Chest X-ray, AP view. Patient: 28 years old, sex F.
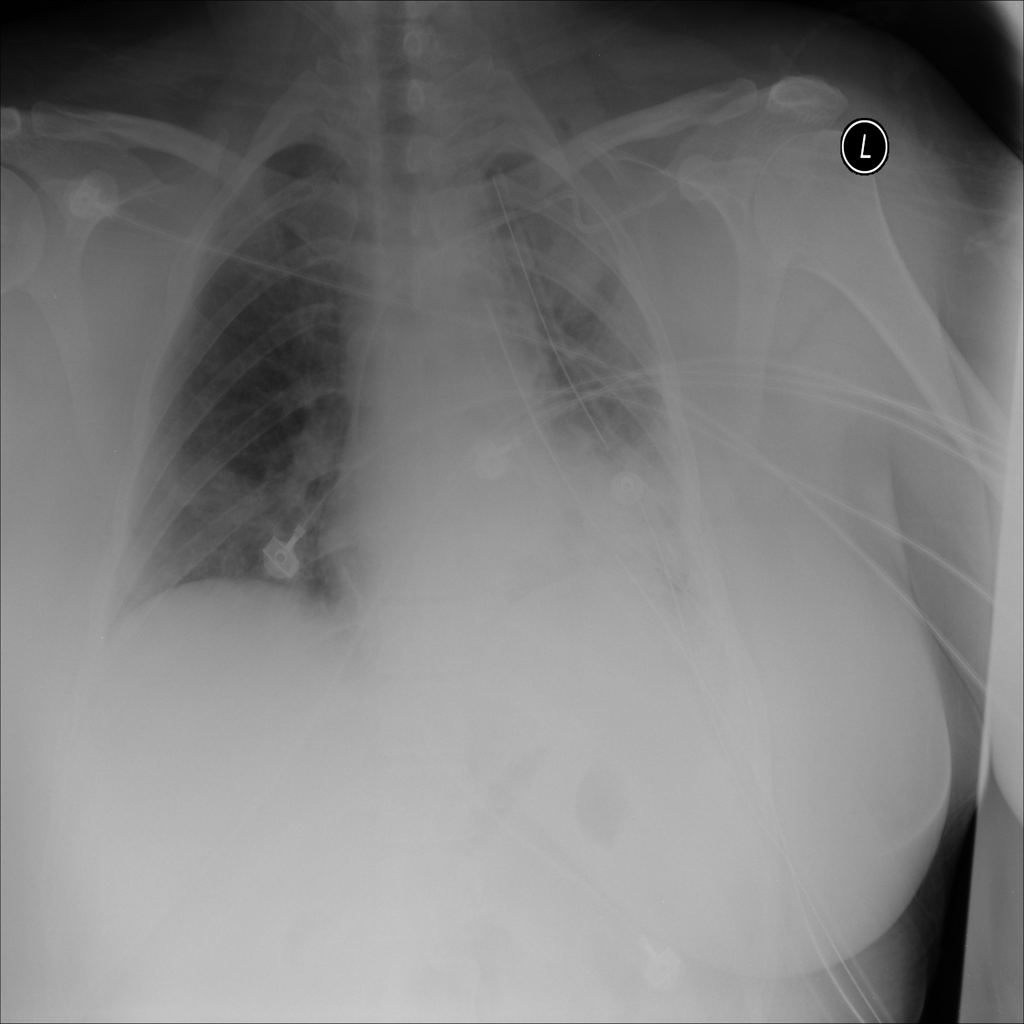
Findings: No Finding